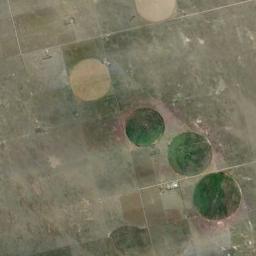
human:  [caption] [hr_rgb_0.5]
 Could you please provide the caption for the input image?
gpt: Five neatly arranged green and ocher circular fields .

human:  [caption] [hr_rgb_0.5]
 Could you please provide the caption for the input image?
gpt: Several green circular farmlands and several khaki circular farmlands are on the wasteland .

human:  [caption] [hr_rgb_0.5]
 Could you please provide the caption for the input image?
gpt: Some green circle farmland are in the bare land .

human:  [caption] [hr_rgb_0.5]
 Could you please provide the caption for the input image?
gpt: Most round fields are green .

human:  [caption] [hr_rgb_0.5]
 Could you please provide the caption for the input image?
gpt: There are several circular farmlands with many rectangle farmlands around .